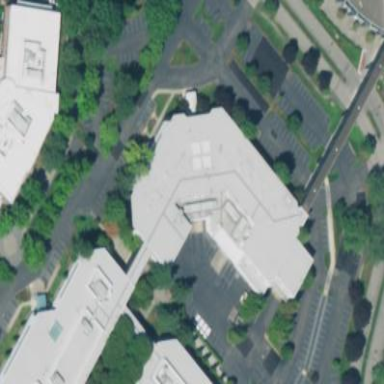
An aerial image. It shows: Office building.